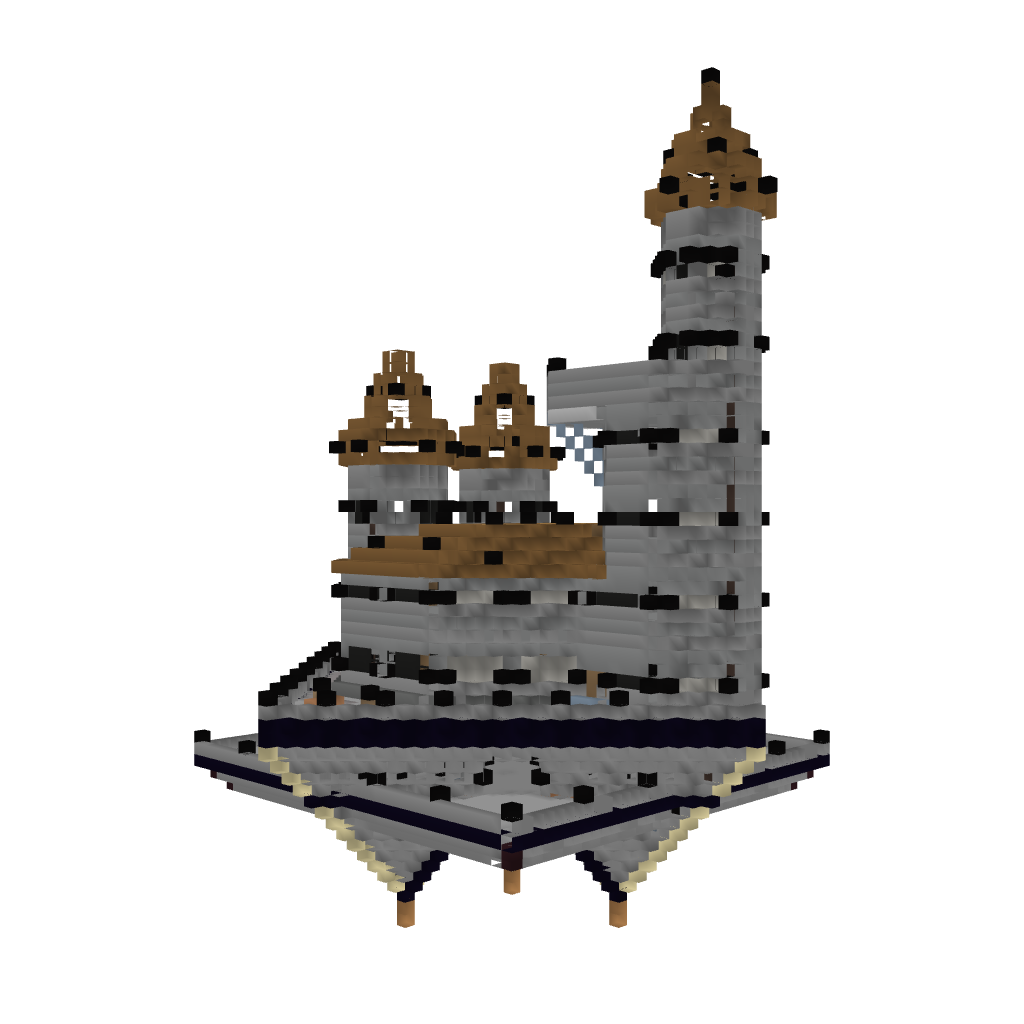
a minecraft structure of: Floating Castle